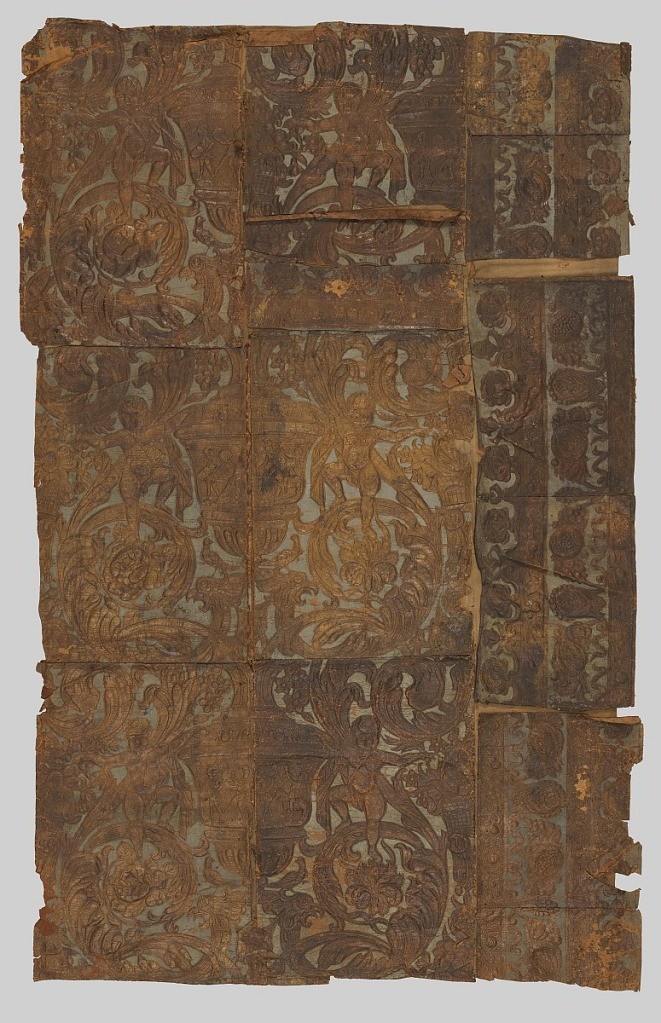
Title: Sidewall
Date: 1800–1900
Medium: Leather, embossed
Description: Embossed leather wallhanging made up of a number of pieces. Gold on gray ground.